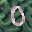
Label: 0